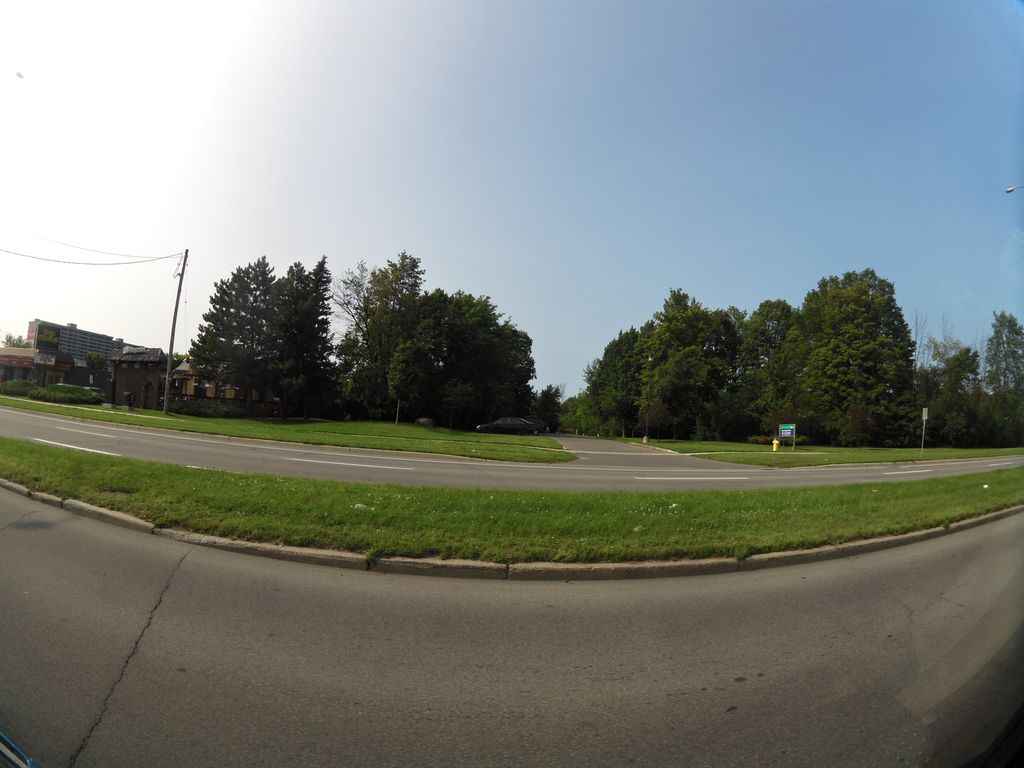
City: ottawa-gatineau